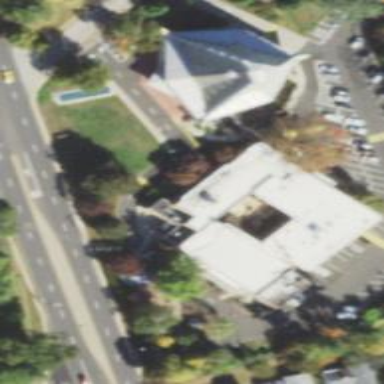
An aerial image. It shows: Building that is place of worship.